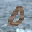
Label: 0